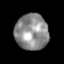
Tissue: prostate
Cell type: Epithelial cells
Senescence score: 0.3354
Nuclear area (px): 1163
Mean DAPI intensity: 141.384